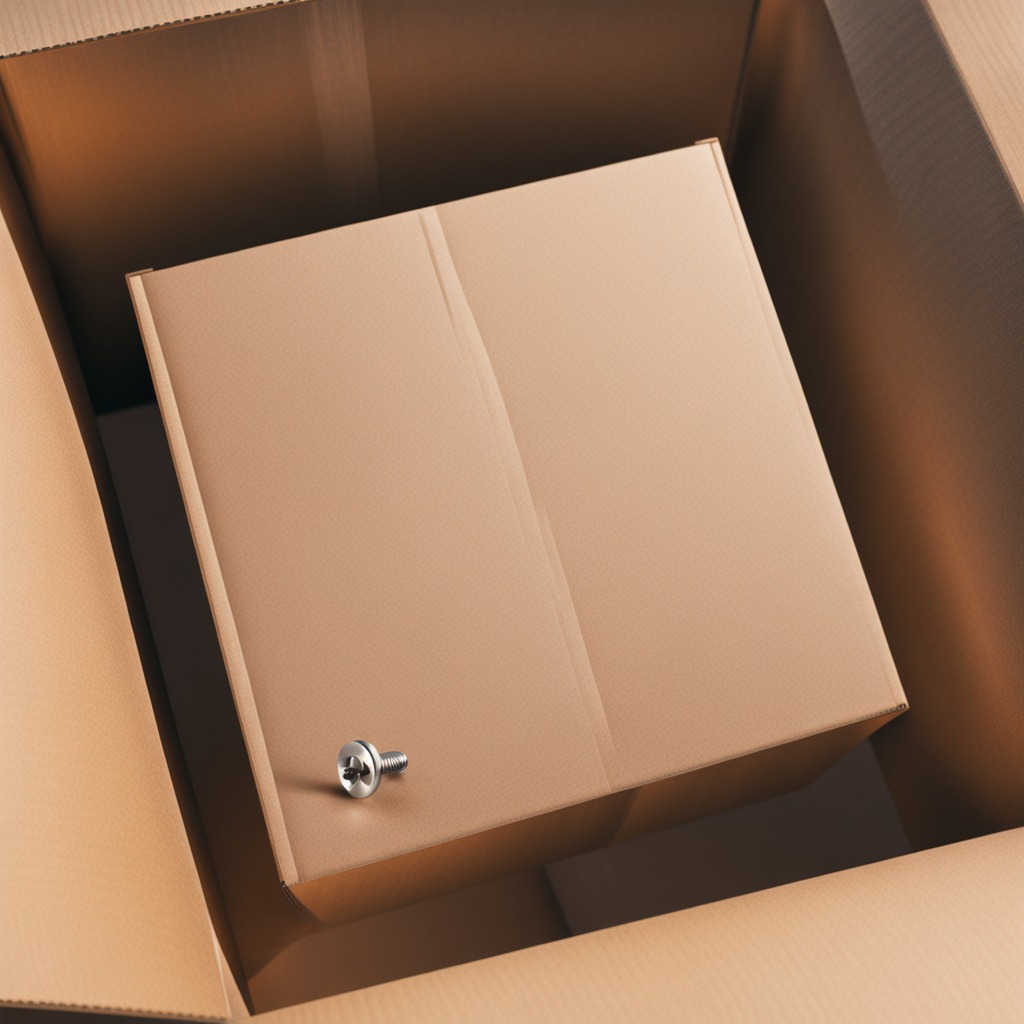
A metal screw is lying on the cardboard box surface in an outdoor workshop during daytime bright natural light soft shadows slightly creased but